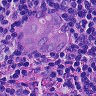
Metastatic tissue present: yes